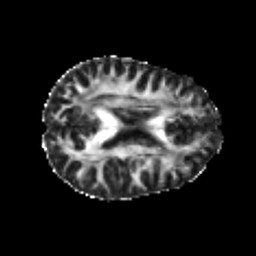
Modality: FA
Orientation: axial
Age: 24
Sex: female
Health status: healthy
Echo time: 0.074 s